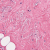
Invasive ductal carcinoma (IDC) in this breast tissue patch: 0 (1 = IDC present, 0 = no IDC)